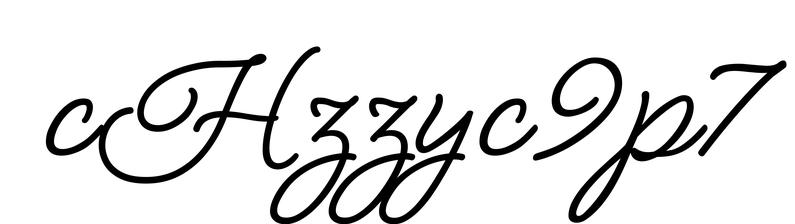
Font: MeowScript-Regular